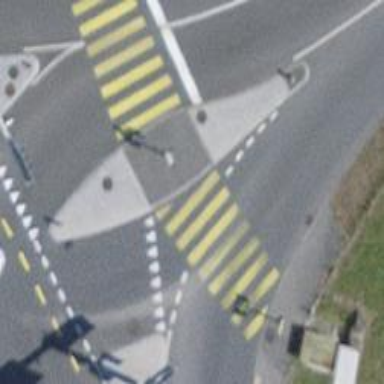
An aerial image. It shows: Kerb barrier.